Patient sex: M
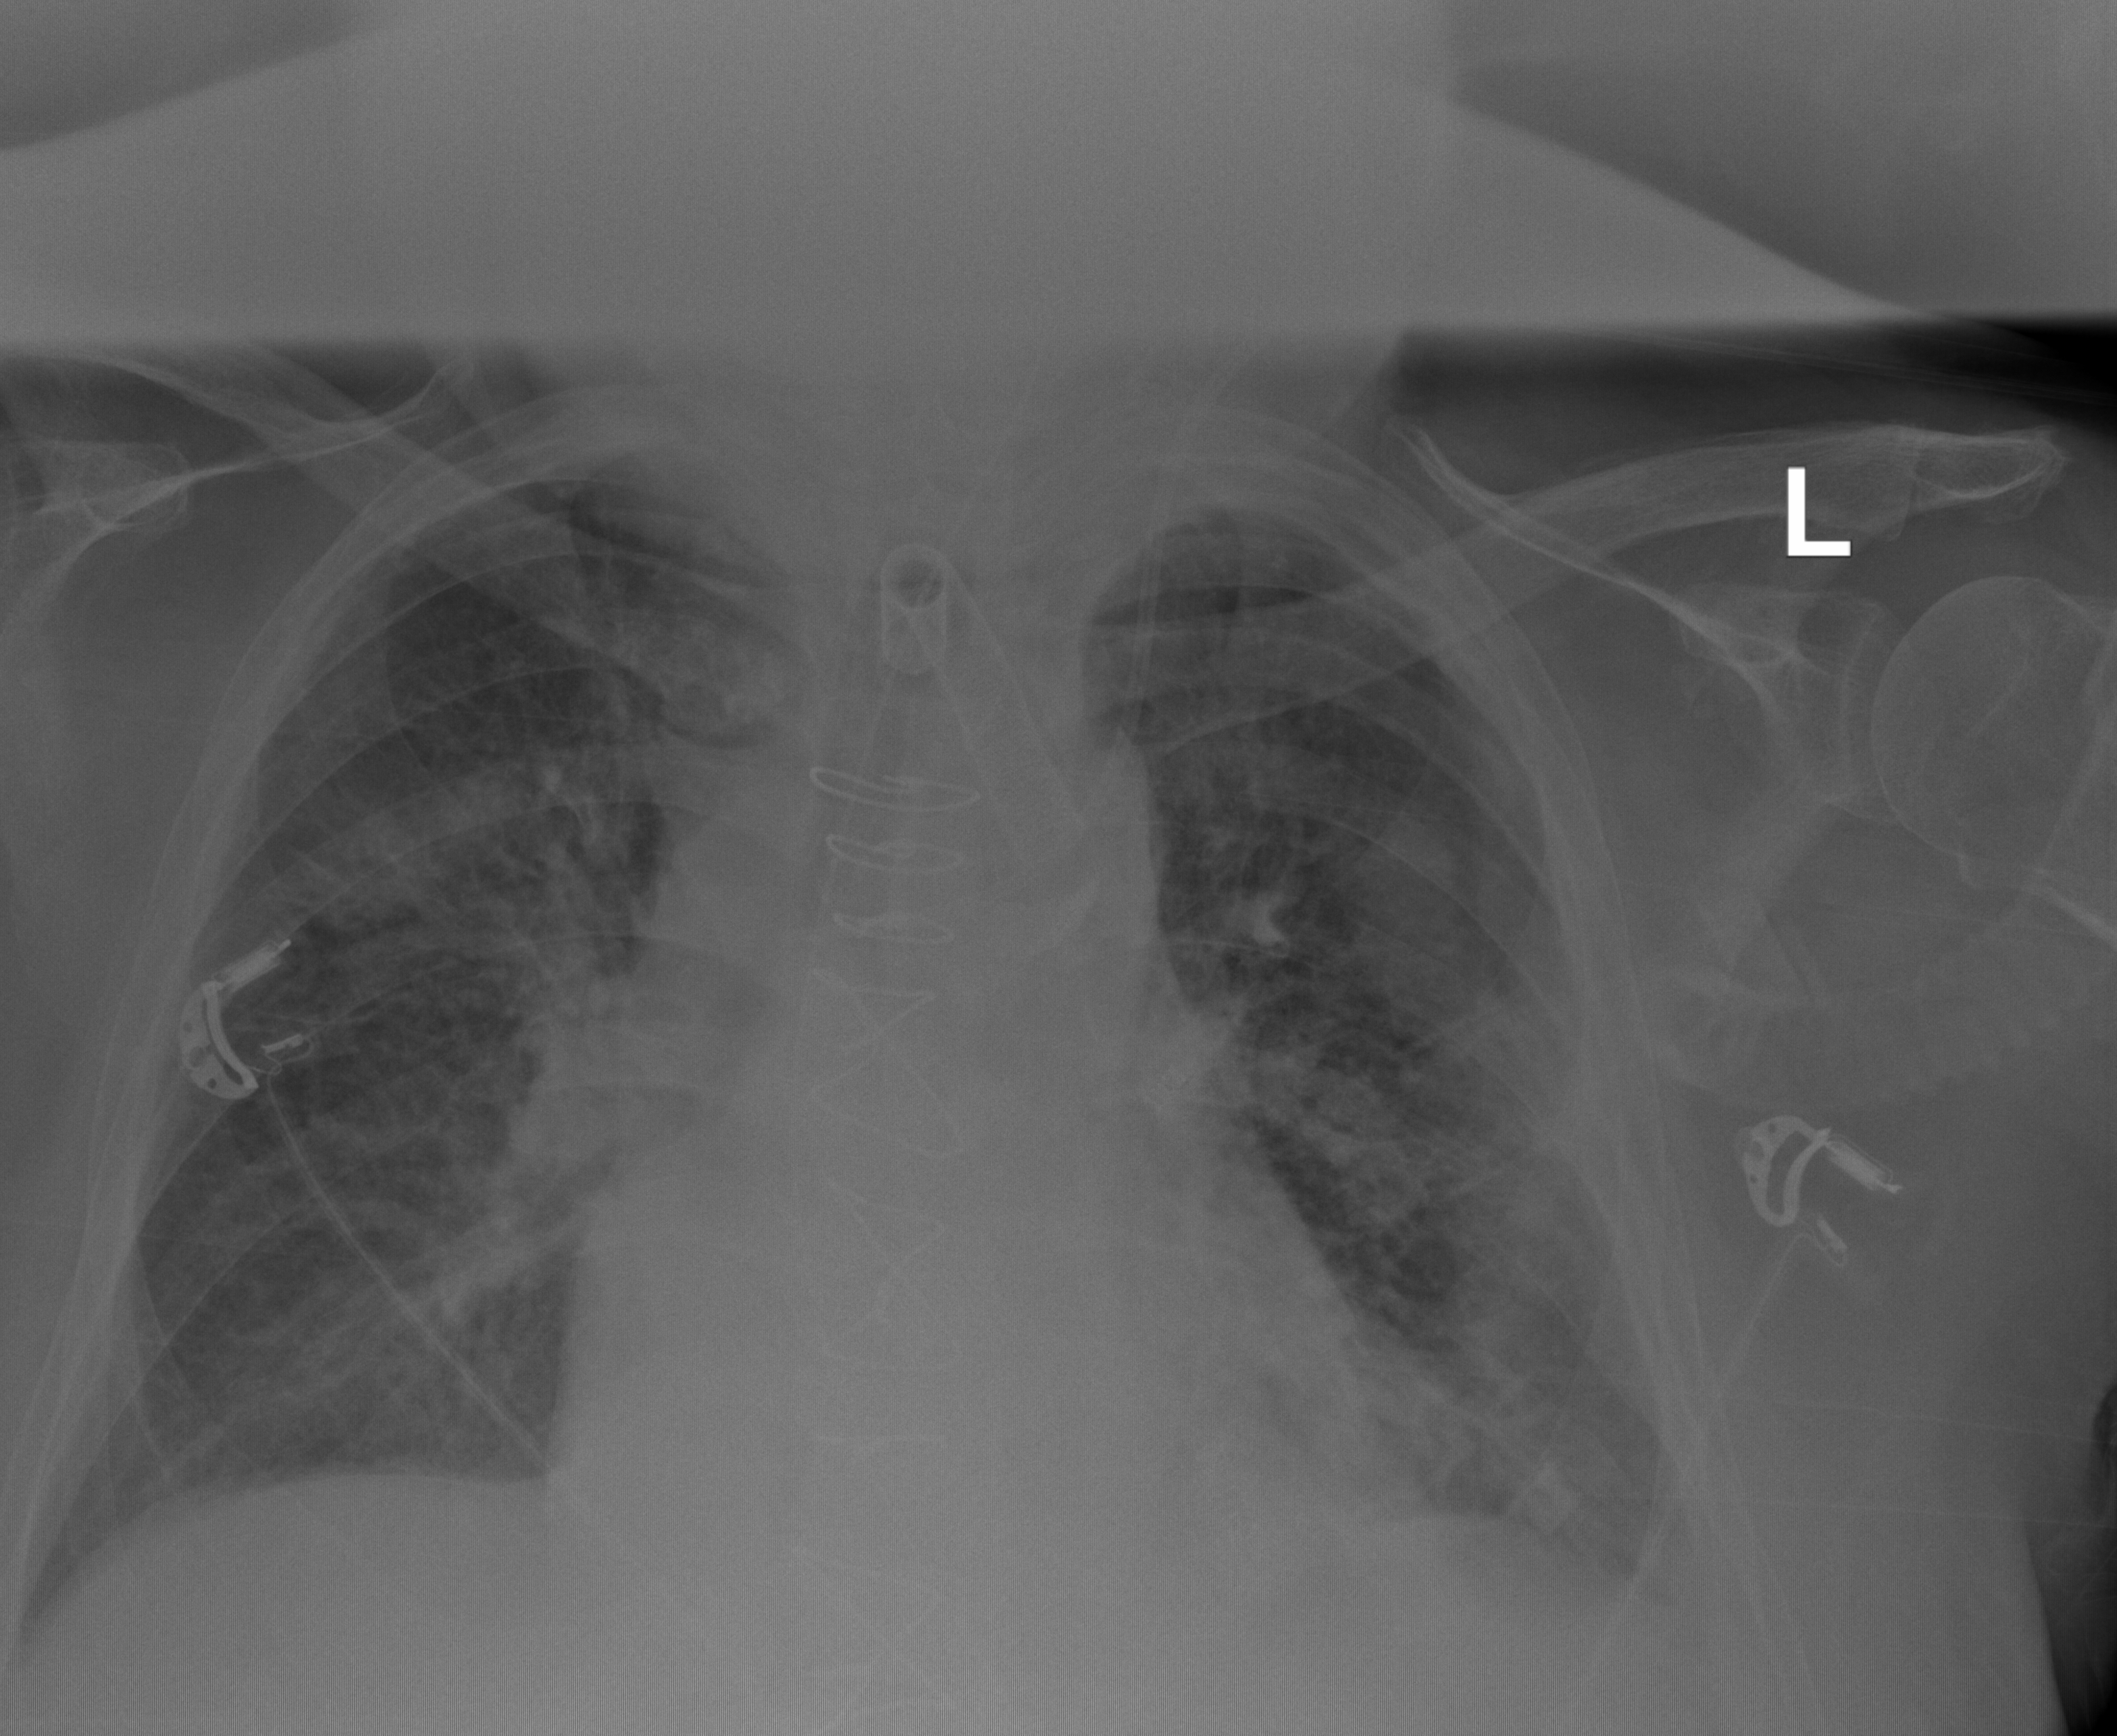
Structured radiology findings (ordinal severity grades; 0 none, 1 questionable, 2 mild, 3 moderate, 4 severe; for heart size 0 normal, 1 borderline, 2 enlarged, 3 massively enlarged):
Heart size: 1
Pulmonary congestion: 2
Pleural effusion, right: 0
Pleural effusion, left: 2
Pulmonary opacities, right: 3
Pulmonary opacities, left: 2
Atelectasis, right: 0
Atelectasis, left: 2